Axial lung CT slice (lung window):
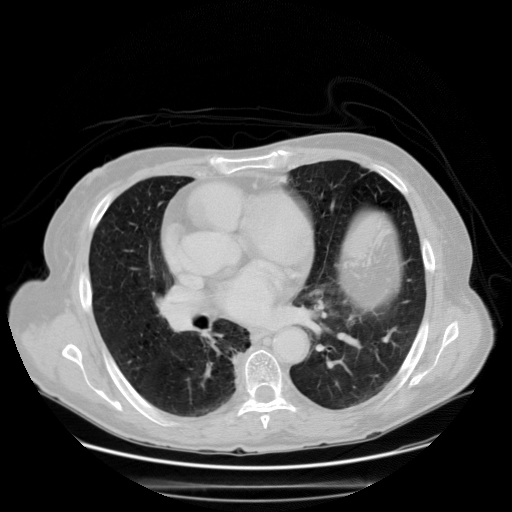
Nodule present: no